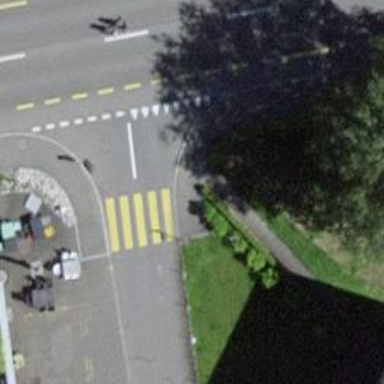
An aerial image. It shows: Asphalt footway with uncontrolled zebra crossing.